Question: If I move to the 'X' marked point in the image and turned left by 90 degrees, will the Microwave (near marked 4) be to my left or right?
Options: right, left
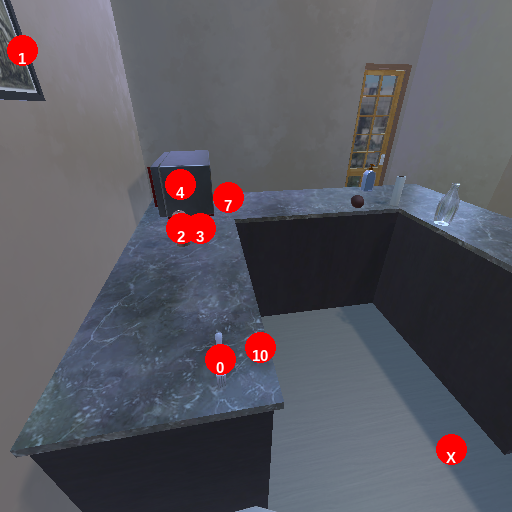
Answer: right